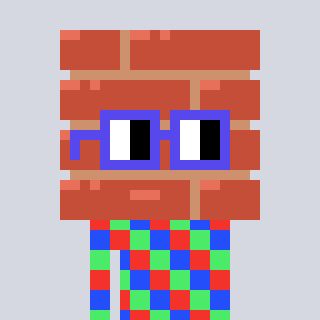
a pixel art character with square blue glasses, a wall-shaped head and a grayscale-colored body on a cool background